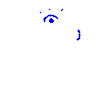
Particle: electron